Question: I'm trying to pass a multi dimensional array to a database table and columns, but im getting stuck in a place that i cannot understand how can i put the foreach function to get the correct result.
Below my data:
data:
'''
array(5) {
["option_id"]=> int(115)
["name"]=>
array(3) {
[0]=> string(1) "S"
[1]=> string(1) "M"
[2]=> string(1) "L"
}
["value"]=> array(3) {
[0]=> string(5) "12345"
[1]=> string(5) "12346"
[2]=> string(5) "12347"
}
["price"]=> array(3) {
[0]=> string(3) "199"
[1]=> string(3) "199"
[2]=> string(3) "199"
}
["inventory"]=> array(3) {
[0]=> string(1) "1"
[1]=> string(1) "1"
[2]=> string(1) "1"
}
}
'''
each string from name, value, price, inventory need to be saved in each row in database

but my problem is that on create the foreach to store the data in database it store only the name on all columns.
The model im using to save the data is:
'''
function saveBatchOptionsValues($option_values){
$sequence = 0;
foreach($option_values['name'] as $value){
$values['option_id'] = $option_values['option_id'];
$values['name'] = $value['name'];
$values['value'] = $value['value'];
$values['sequence'] = $sequence;
$values['inventory'] = $value['inventory'];
$values['weight'] = floatval(1.00);
$values['price'] = floatval($value['price']);
$sequence++;
$this->db->insert('option_values', $values);
}
}
'''
The question is how can i pass the columns value, price, inventory etc.. to each row?
Any help is appreciated !
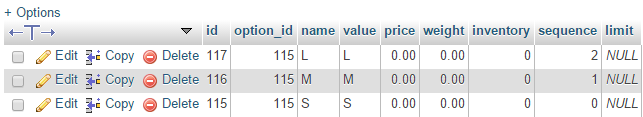
Answer: If you iterate over the name subarray you only will get the name as expected. For getting rows this is how you can iterate over your data structure. You have to access the different values from the different rows by an numeric index because they are spread over different arrays (Instead of iterating with foreach):
'''
function saveBatchOptionsValues($option_values){
$count = count($option_values["name"]);
for($i = 0; $i < $count; $i++) {
$values['option_id'] = $option_values['option_id'];
$values['name'] = $option_values['name'][$i];
$values['value'] = $option_values['value'][$i];
$values['sequence'] = $i;
$values['inventory'] = $option_values['inventory'][$i];
$values['weight'] = floatval(1.00);
$values['price'] = floatval($option_values['price'])[$i];
$this->db->insert('option_values', $values);
}
}
'''
I've changed the example to fit yours. You have arrays of arrays right? In the subarrays are the same kind of data, e.g. names. So all names are stored in the same array. What happens if you iterate over exact that sub array? In each iteration you retrieve name. So if you are e.g. in the second iteration, you retrieve the name. But now you also want to have the price for that exact name / product. Thats not possible by using the foreach loop because with foreach you can iterate over just array. So what you really want to do is to iterate over multiple arrays simultaneously. You can achieve that using a for loop where a counter is increased. With that counter you can access each of the different arrays (names, prices etc.) in the same iteration. I hope it has become a bit clearer.